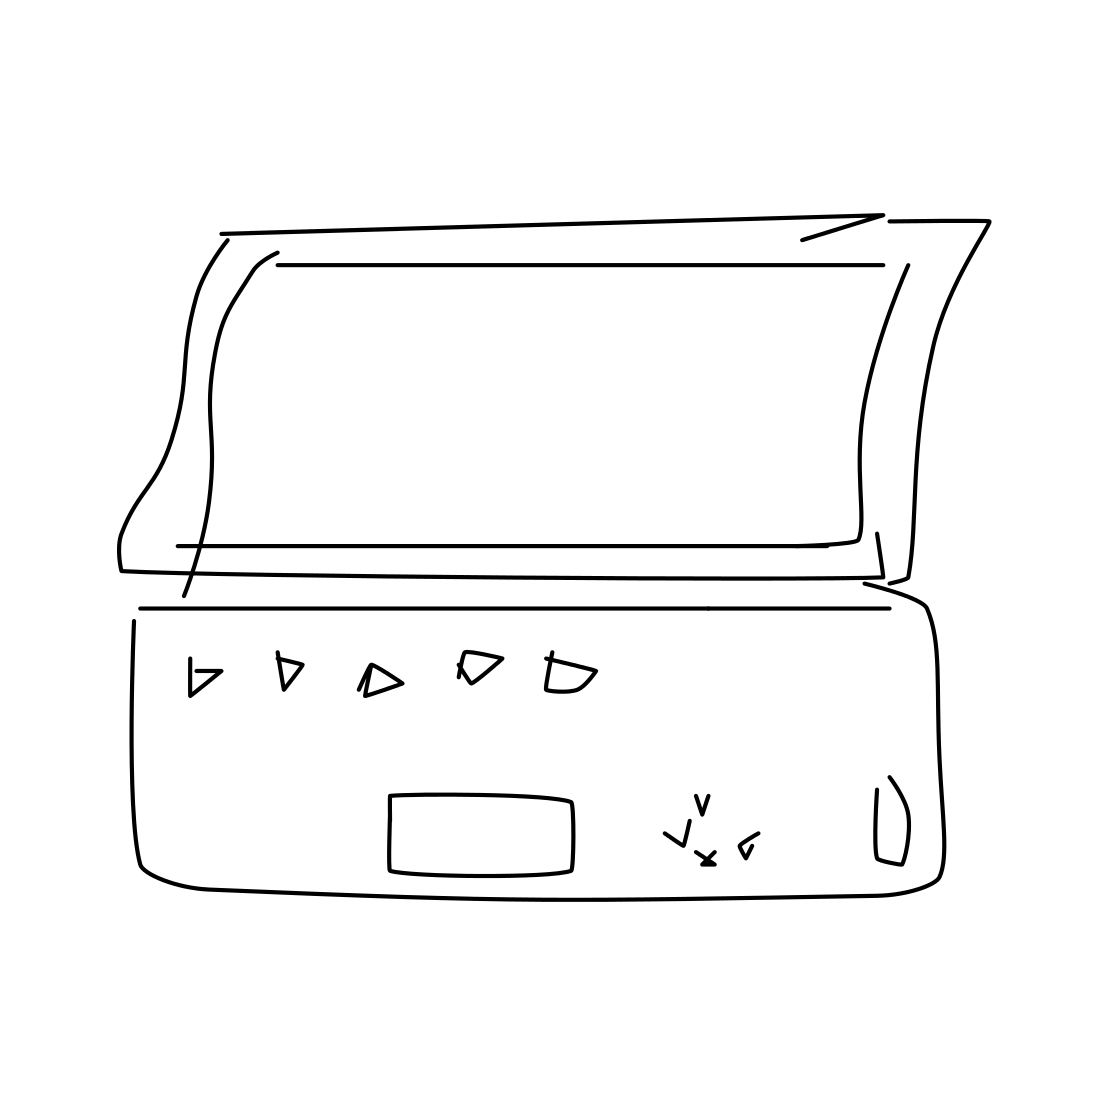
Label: laptop